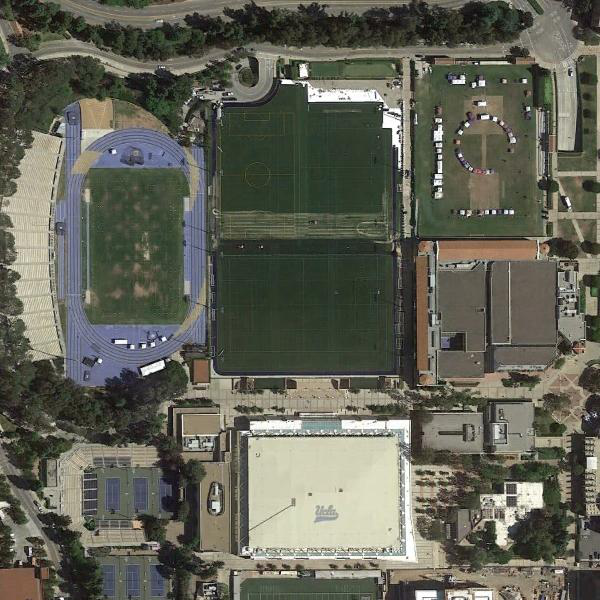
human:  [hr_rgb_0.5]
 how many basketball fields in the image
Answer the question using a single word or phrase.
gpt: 0